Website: walmart
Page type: billing-address
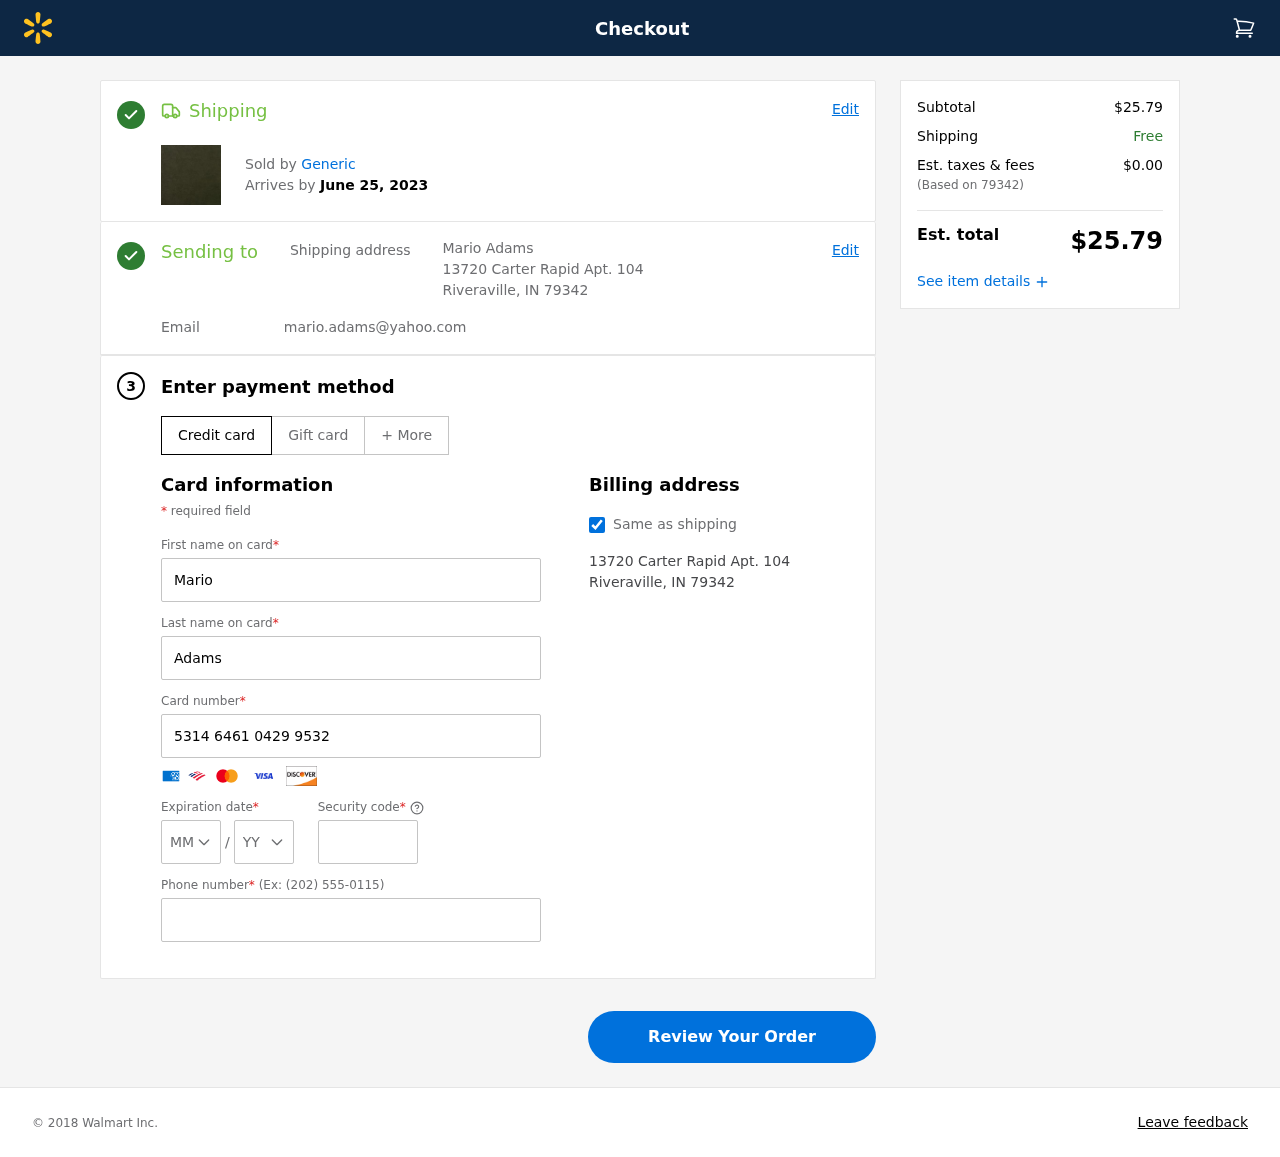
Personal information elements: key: PII_CARD_CVV
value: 828
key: PII_CARD_EXPIRY_MONTH
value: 03
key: PII_CARD_EXPIRY_YEAR
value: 29
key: PII_CARD_NUMBER
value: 5314 6461 0429 9532
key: PII_CITY_STATE_ZIP
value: Riveraville, IN 79342
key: PII_EMAIL
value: mario.adams@yahoo.com
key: PII_FIRSTNAME
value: Mario
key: PII_FULLNAME
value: Mario Adams
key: PII_LASTNAME
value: Adams
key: PII_PHONE
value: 8354586691
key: PII_POSTCODE
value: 79342
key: PII_STREET
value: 13720 Carter Rapid Apt. 104
Product elements: key: PRODUCT1_BRAND
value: Generic
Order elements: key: ORDER_DELIVERY_DATE
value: June 25, 2023
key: ORDER_SUBTOTAL
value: $25.79
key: ORDER_TAX
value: $0.00
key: ORDER_TOTAL
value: $25.79